Question: I have a problem on my react app with FireStore database.
Here is my state with a 'console.log' :
<URL>
I have my documents.project array not empty but I have this error on my app :

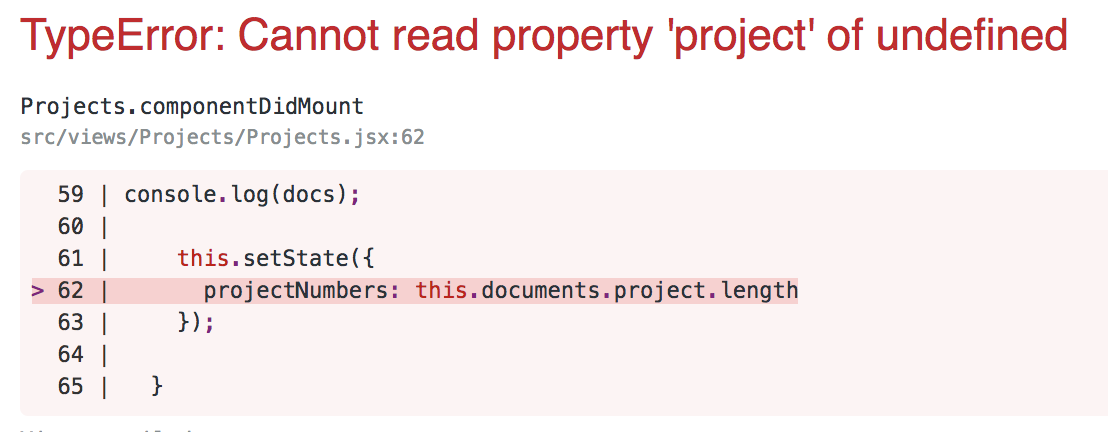
Answer: Your 'documents' variable is a array so you either need to loop through the array to get the index value and use it to access all the objects with 'project' property like:
'''
for(var i=0; i<documents.length; i++){
console.log(documents[i].project);
}
'''
Or you need to explicitly define the index value as 'documents[0].project' to get the 'project' value of object at index '0' and so on.